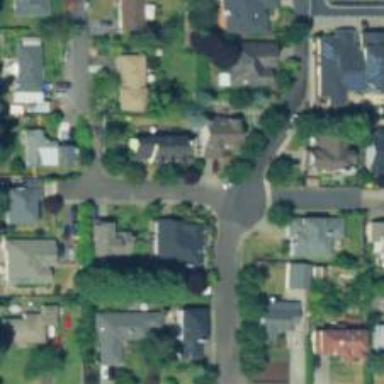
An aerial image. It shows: Residential road with asphalt surface and sidewalk on the left.